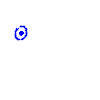
Particle: kaon